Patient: sex F, age 58
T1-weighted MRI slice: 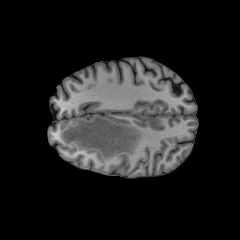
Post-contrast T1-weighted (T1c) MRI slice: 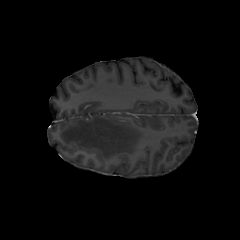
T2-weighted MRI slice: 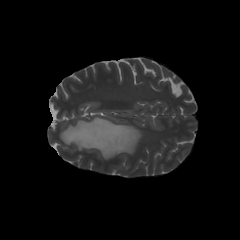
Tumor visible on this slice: yes
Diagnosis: Glioblastoma, IDH-wildtype
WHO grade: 4